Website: apple
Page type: customer-info-address
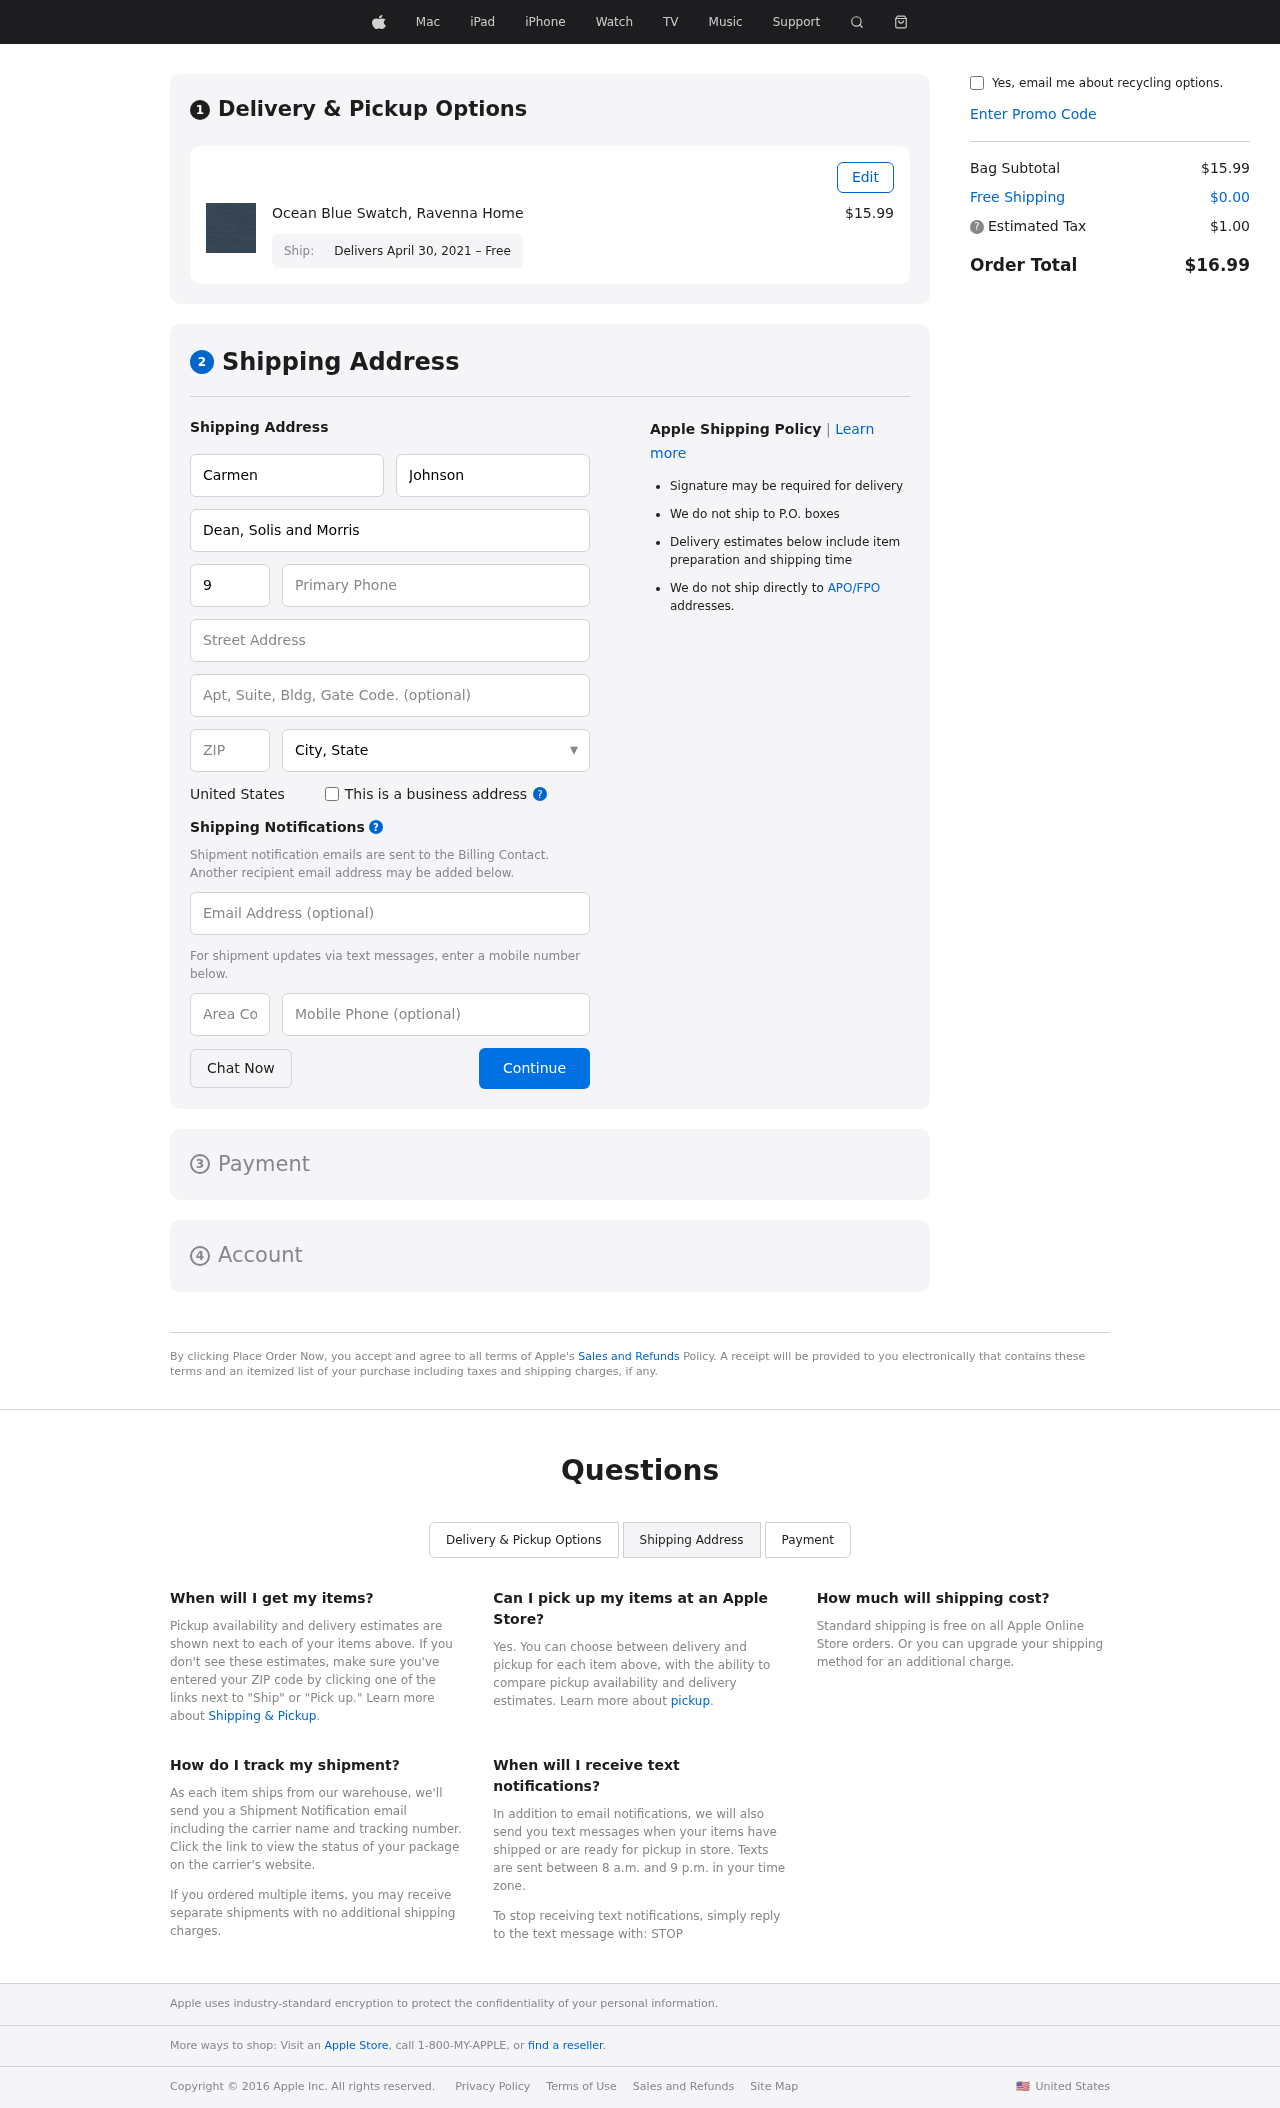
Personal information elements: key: PII_CITY_STATE
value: West Valerie, ID
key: PII_COMPANY
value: Dean, Solis and Morris
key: PII_COUNTRY
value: United States
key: PII_EMAIL
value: cjohnson@yahoo.com
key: PII_FIRSTNAME
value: Carmen
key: PII_LASTNAME
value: Johnson
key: PII_PHONE
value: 9402421194
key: PII_PHONE_AREA
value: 940
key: PII_POSTCODE
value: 20031
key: PII_STREET
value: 4422 Marshall Light Apt. 978
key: PII_STREET2
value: Apt. 532
Product elements: key: PRODUCT1_NAME
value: Ocean Blue Swatch, Ravenna Home
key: PRODUCT1_PRICE
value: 15.99
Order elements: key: ORDER_DELIVERY_DATE
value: Delivers April 30, 2021 – Free
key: ORDER_SUBTOTAL
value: $15.99
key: ORDER_SHIPPING_COST
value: $0.00
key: ORDER_TAX
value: $1.00
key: ORDER_TOTAL
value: $16.99